Here is the wavelet time-frequency representation (scalogram) of a rolling-element bearing's vibration measurement. Diagnose the bearing from this image, choosing from: normal, inner_race, outer_race, ball.
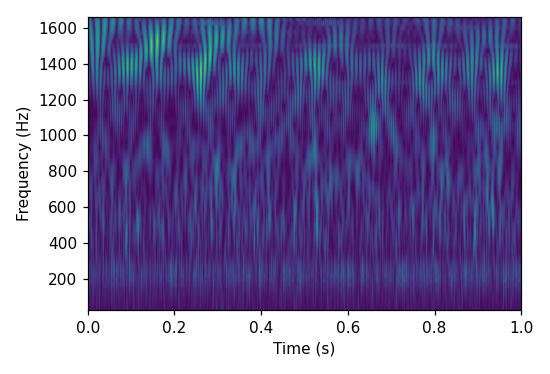
Answer: normal